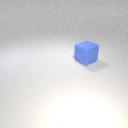
large blue rubber cube